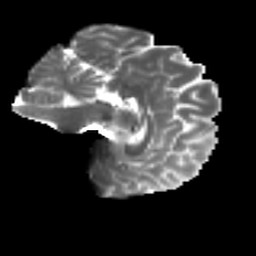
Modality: T2w
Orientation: sagittal
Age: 29
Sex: female
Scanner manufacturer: ge
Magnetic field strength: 3 T
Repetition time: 7.8 s
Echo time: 0.0606 s